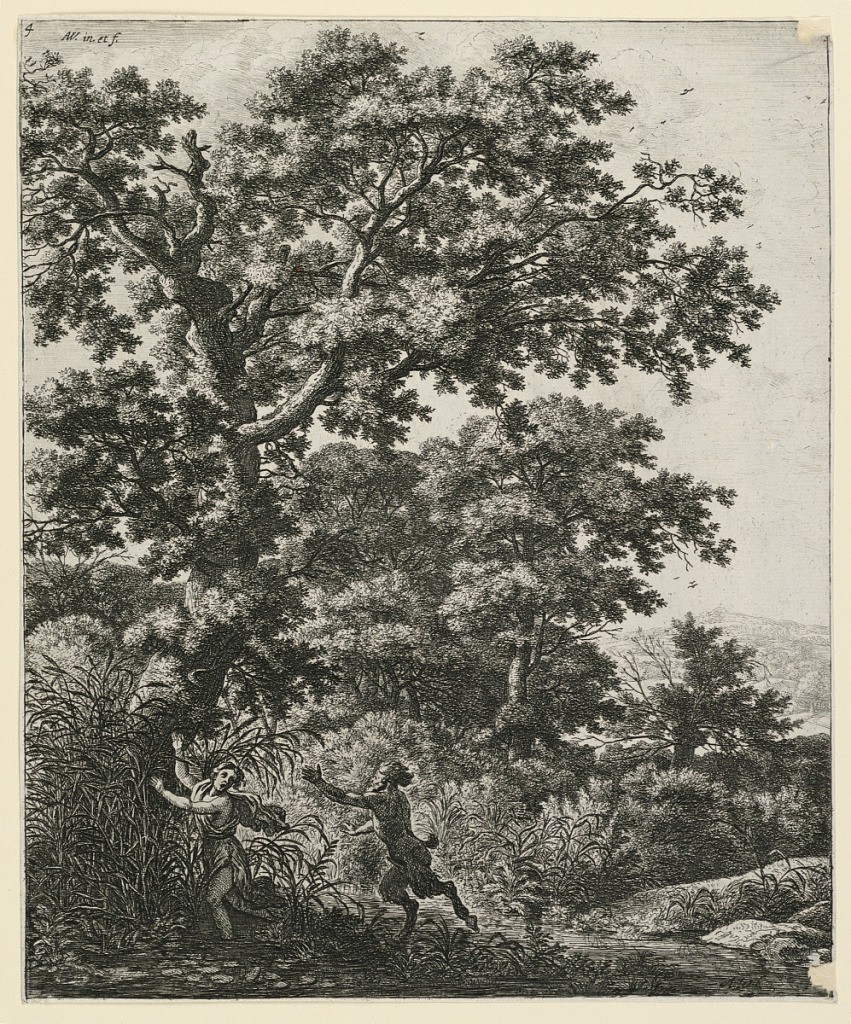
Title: Syrinx Pursued by Pan in a Wooded Landscape
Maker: Antoni Waterloo, 1618–1677
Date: ca. 1650
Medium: Etching on paper
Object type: Print
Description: In a wooded landscape, Pan pursues Syrinx in the left foreground. She is about to run into a swamp.